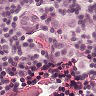
Metastatic tissue present: yes